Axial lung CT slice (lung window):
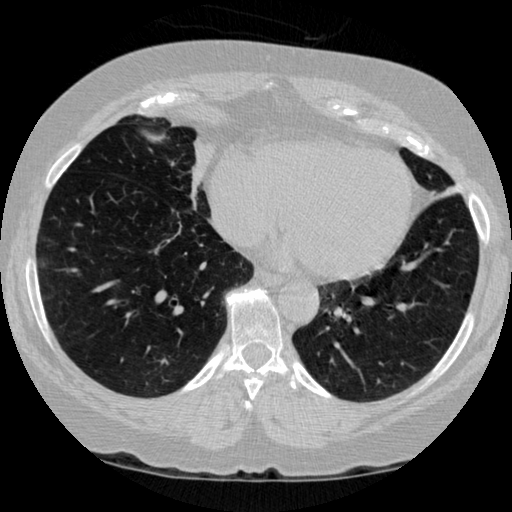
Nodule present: no